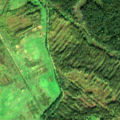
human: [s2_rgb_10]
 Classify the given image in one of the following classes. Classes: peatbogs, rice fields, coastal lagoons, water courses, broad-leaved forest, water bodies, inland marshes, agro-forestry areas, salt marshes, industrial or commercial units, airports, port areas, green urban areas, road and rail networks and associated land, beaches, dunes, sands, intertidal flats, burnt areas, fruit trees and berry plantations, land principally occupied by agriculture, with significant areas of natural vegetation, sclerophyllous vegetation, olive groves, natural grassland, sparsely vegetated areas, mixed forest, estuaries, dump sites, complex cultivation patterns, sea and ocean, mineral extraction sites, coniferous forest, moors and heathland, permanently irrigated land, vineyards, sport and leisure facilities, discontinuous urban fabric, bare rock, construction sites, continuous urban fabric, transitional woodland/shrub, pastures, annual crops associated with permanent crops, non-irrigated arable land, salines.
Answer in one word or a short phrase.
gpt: pastures, coniferous forest, transitional woodland/shrub, peatbogs